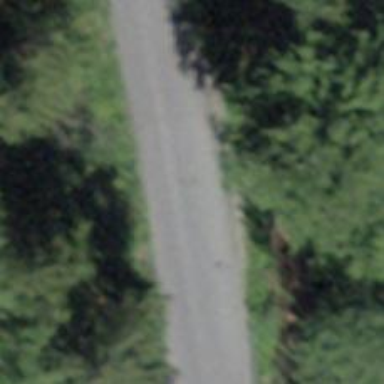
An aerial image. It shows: Passing place on the road.